Question: I am trying to execute a query to display a customers balance along with the combined amount of several customer related charges so I can check if the total balance matches the combined balance.
I think I need to use a GROUP BY in my query but it has proved unsuccessful so far. My attempt is as follows:
'''
select c.ID, m.Balance, SUM(chg.Balance) as CombinedBalance
from Customer c
INNER JOIN ChargeTemplate chg
on c.ID = chg.CustomerID
WHERE c.Balance <> (SELECT SUM(Balance) FROM ChargeTemplate WHERE chg.CustomerID= c.ID )
GROUP BY c.ID, c.Balance
order by c.ID ASC
'''
The above query outputs the total balance and the total combined balance but it also displays the records where the 'c.Balance' is equal to the Combined balance.
The below query does the exact same thing as the above query,
'''
select c.ID, c.Balance, SUM(chg.Balance) as CombinedBalance
from Customer c
INNER JOIN ChargeTemplate chg
on c.ID = chg.CustomerID
GROUP BY c.ID, c.Balance
order by c.ID ASC
'''
My desired output is the 'CUSTOMERTABLE.BALANCE' value with the corresponding combined total of the customers charges - this way, I can compare the actual balance matches the combined amount. How can I make this a reality?
Note: The chargetable has a CustomerTable.CustomerID FK

Customer 1:
'''
CUSTOMERTABLE.TOTAL_BALANCE = 100.00
CHARGETABLE.CHARGE[1].BALANCE = 20.00
CHARGETABLE.CHARGE[2].BALANCE = 30.00
CHARGETABLE.CHARGE[3].BALANCE = 50.00
'''
Customer 2:
'''
CHARGETABLE.CHARGE[1].BALANCE = 10.00
CHARGETABLE.CHARGE[2].BALANCE = 20.00
CHARGETABLE.CHARGE[3].BALANCE = 30.00
CHARGETABLE.CHARGE[4].BALANCE = 90.00
CHARGETABLE.CHARGE[5].BALANCE = 50.00
'''
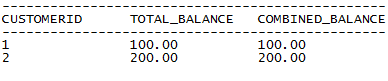
Answer: To filter on aggregates, use the HAVING clause
'''
Select
c.ID, m.Balance, Sum(chg.Balance) as CombinedBalance
From
Customer c
Inner Join
ChargeTemplate chg
On c.ID = chg.CustomerID
Group By
c.ID, c.Balance
Having
m.Balance != Sum(chg.Balance)
Order By
c.ID ASC
'''